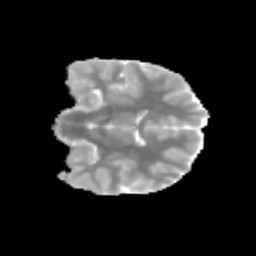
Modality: MD
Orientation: coronal
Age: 12
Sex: male
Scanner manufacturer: siemens
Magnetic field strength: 3 T
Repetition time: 3.8 s
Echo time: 0.07 s